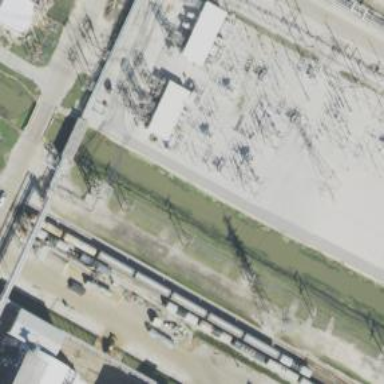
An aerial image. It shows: Switch for power supply.